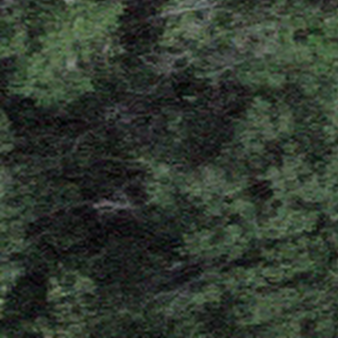
Label: other